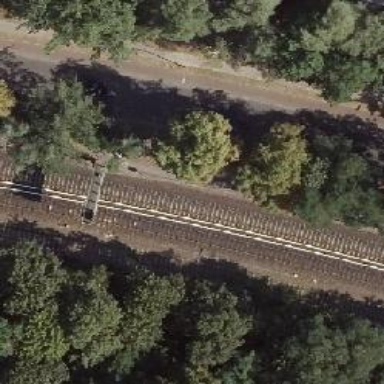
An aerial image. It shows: Railway milestone.